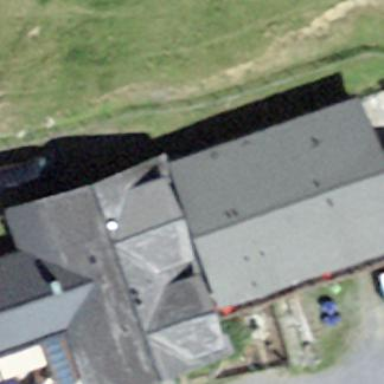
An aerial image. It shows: Hut serving as restaurant.